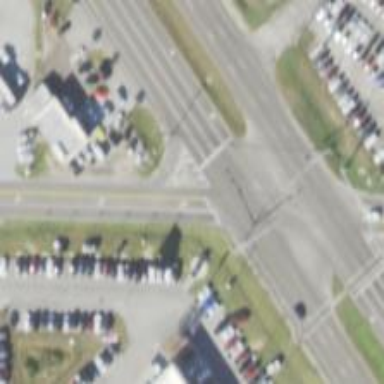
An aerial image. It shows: Tertiary link road with asphalt surface.